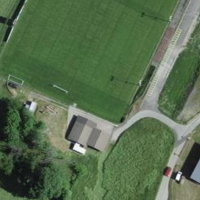
EUNIS habitat code: 24
Species observed at this site:
Salvia pratensis